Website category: sports
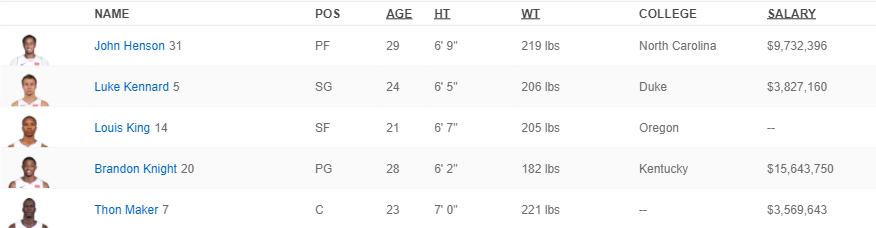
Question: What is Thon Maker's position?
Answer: C

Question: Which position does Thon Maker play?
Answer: C

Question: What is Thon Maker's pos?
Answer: C

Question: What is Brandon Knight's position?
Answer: PG

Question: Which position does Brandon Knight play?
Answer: PG

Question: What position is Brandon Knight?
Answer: PG

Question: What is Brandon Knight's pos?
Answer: PG

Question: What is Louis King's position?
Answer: SF

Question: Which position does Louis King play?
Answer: SF

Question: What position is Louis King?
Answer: SF

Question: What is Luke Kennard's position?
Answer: SG

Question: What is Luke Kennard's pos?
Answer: SG

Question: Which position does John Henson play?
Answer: PF

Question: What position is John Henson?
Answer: PF

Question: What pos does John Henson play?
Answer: PF

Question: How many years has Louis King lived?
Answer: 21

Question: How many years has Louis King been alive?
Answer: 21

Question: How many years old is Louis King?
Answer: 21

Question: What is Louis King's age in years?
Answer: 21

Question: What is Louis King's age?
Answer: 21

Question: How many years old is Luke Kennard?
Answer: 24

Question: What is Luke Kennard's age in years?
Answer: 24

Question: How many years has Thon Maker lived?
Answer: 23

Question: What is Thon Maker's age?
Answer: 23

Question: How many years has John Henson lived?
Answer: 29

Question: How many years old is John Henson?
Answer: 29

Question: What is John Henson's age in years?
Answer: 29

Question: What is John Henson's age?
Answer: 29

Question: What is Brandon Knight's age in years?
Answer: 28

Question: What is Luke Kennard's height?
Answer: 6' 5"

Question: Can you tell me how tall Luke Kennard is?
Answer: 6' 5"

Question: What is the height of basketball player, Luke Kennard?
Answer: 6' 5"

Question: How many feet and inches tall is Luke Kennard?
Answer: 6' 5"

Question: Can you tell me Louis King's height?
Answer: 6' 7"

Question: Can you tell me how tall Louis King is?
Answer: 6' 7"

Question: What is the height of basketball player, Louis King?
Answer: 6' 7"

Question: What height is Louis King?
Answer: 6' 7"

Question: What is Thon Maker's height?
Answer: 7' 0"

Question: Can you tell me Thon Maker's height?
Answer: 7' 0"

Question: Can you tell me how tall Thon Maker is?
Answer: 7' 0"

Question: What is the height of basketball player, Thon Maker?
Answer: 7' 0"

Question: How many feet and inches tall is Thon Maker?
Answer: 7' 0"

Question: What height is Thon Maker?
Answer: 7' 0"

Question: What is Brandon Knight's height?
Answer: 6' 2"

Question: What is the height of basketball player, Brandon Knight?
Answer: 6' 2"

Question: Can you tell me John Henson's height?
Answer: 6' 9"

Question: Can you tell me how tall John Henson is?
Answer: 6' 9"

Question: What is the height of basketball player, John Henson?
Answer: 6' 9"

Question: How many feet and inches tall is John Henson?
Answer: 6' 9"

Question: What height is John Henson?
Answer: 6' 9"

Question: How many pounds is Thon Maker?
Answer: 221 lbs

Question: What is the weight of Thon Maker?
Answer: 221 lbs

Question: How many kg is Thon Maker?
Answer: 221 lbs

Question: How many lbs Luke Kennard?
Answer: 206 lbs

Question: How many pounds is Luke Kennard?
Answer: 206 lbs

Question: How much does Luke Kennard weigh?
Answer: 206 lbs

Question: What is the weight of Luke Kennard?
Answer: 206 lbs

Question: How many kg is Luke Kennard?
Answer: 206 lbs

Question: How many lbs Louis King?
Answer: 205 lbs

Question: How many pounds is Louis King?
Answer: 205 lbs

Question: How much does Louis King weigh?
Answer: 205 lbs

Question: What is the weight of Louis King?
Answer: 205 lbs

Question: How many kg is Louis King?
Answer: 205 lbs

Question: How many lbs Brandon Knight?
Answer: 182 lbs